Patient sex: F
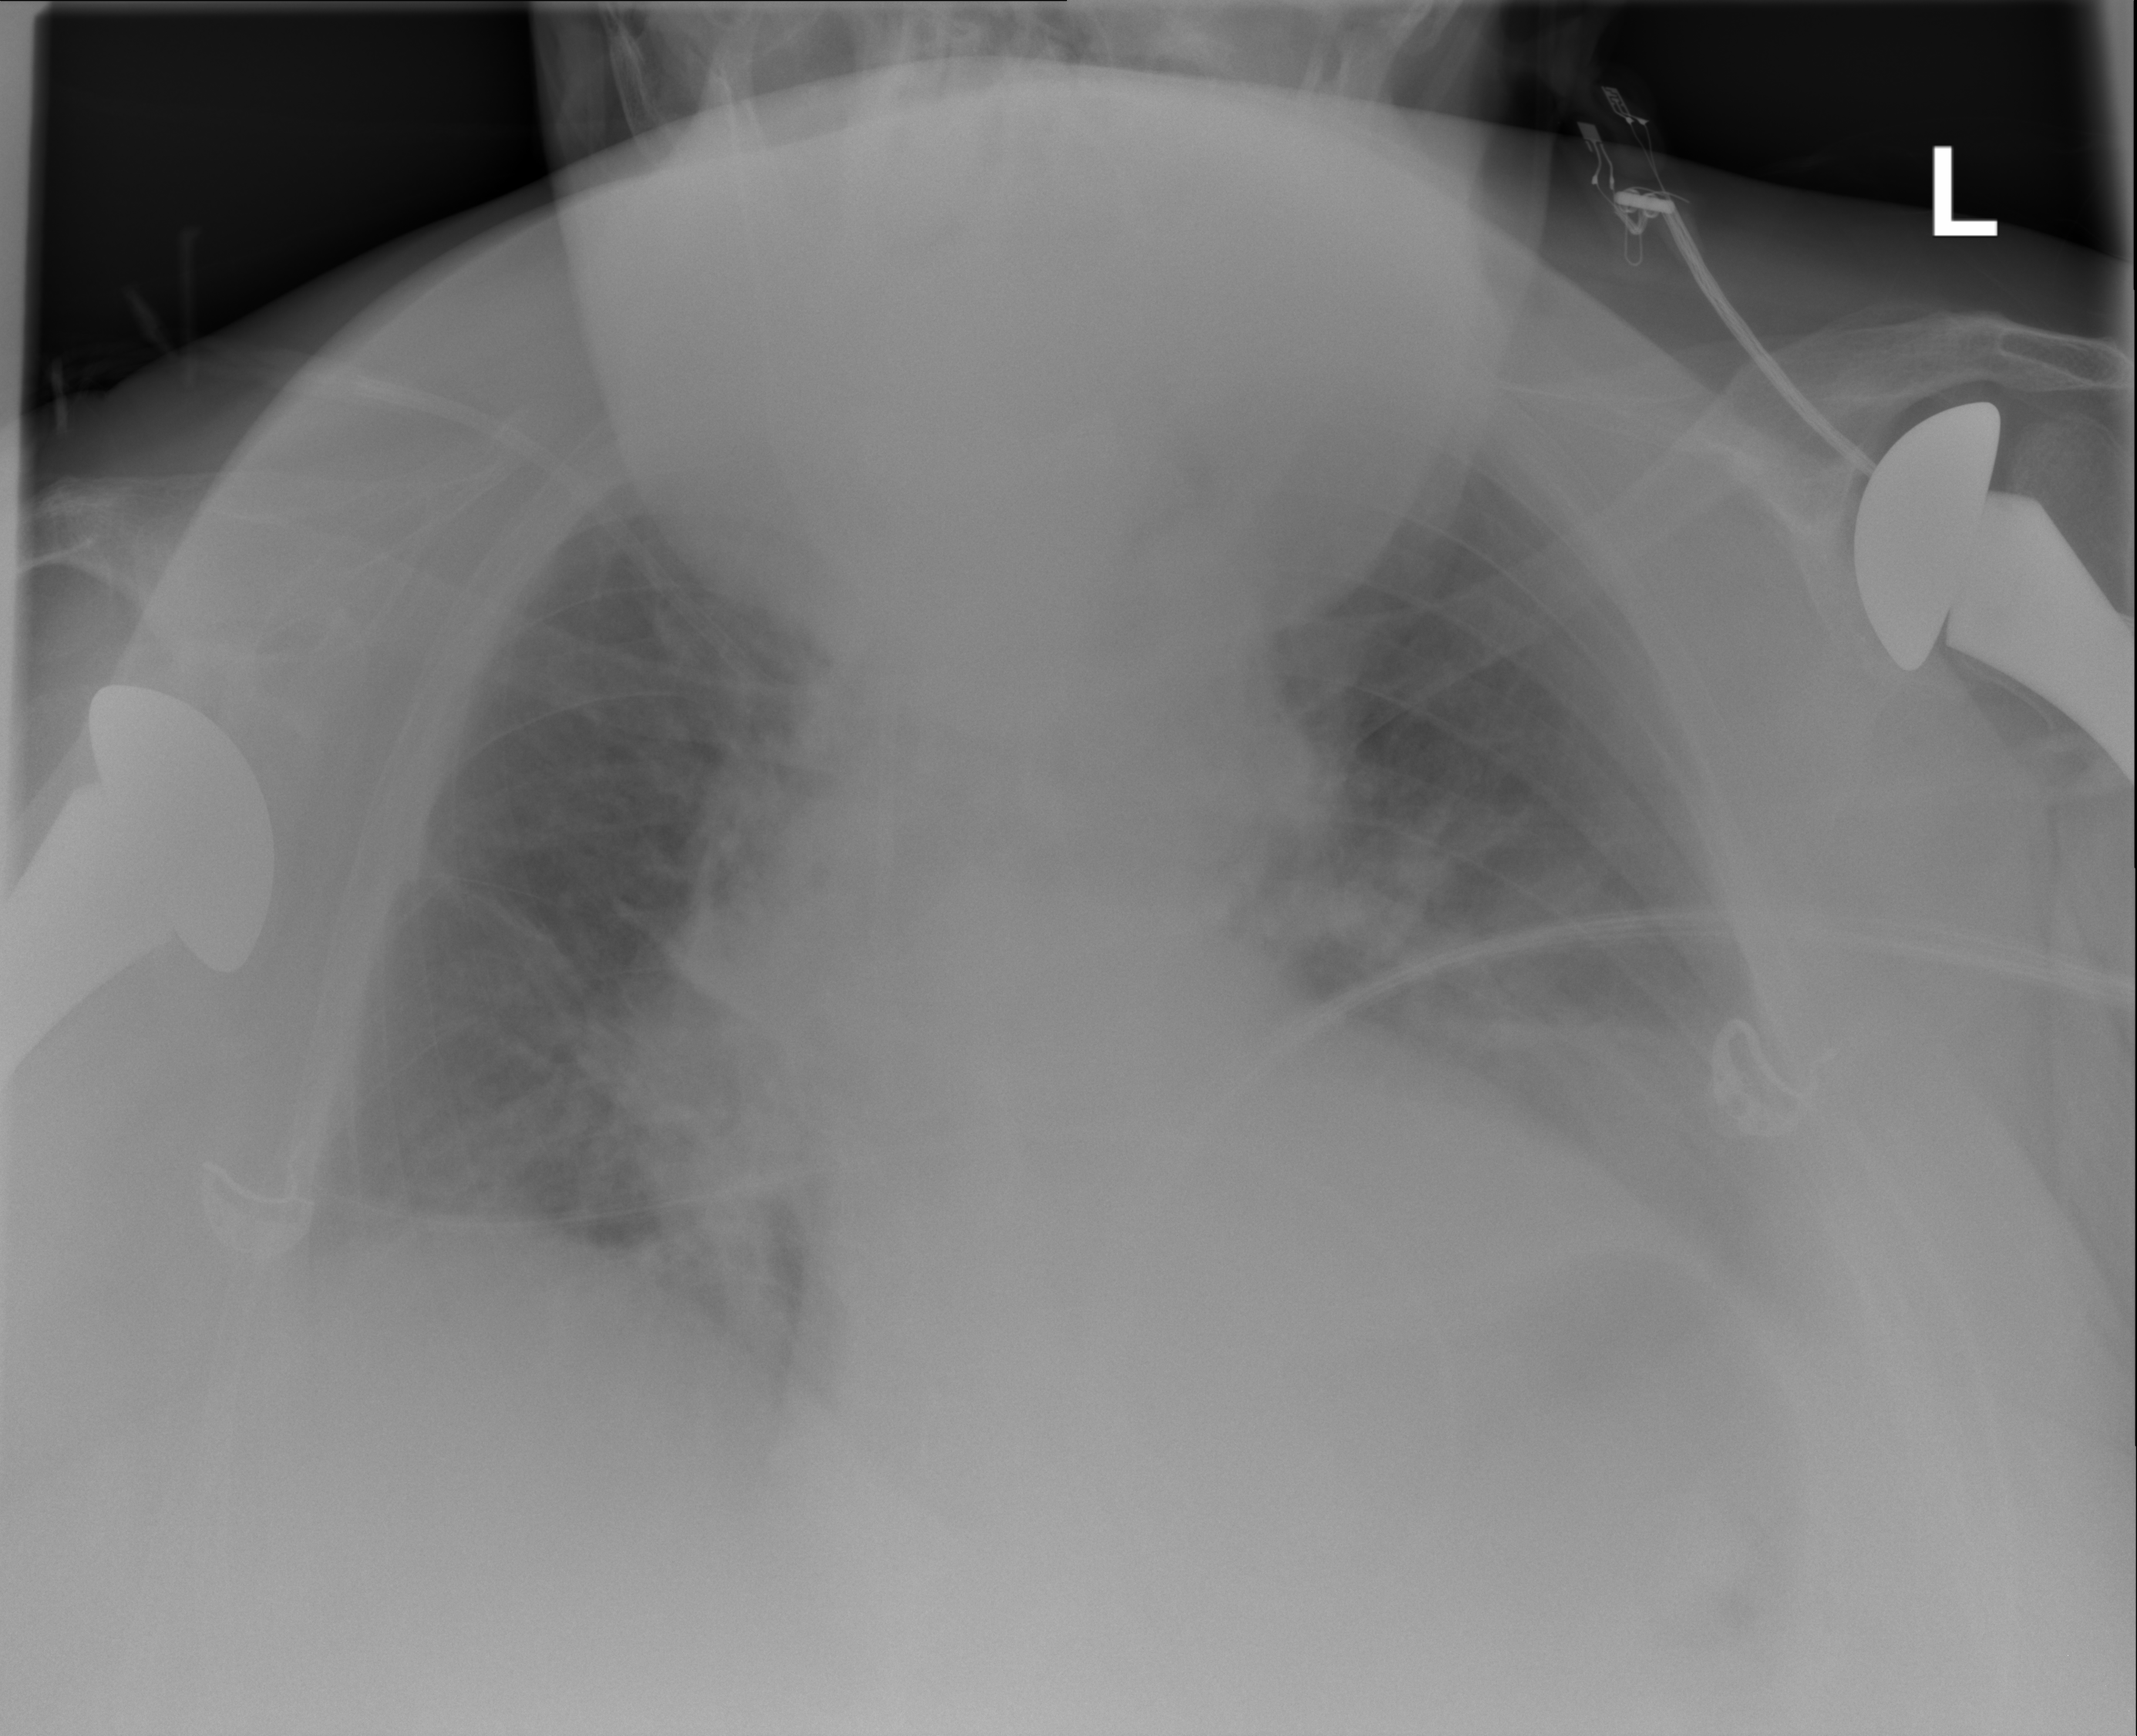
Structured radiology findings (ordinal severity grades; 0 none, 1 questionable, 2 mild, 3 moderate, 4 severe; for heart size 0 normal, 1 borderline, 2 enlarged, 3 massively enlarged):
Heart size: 3
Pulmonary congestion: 2
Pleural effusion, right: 2
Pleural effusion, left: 3
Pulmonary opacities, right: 2
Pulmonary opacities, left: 2
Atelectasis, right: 2
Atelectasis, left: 2